Question: I am trying to write a simple test case for a controller, but it doesn't give any error as well doesn't load the test case I have written.
app.js
'''
var myApp = angular.module('myApp',[ 'ui.bootstrap', 'dialogs', 'ui.router','base64','ngtimeago',
'cfp.loadingBar', 'ngStorage', 'ngCookies', 'ngTable','ngRoute',
'angularUtils.directives.dirPagination', 'ngSanitize','ngTagsInput',
'ngIdle','angular.filter','angular-encryption','ngImgCrop']);
'''
loginController.js
'''
myApp.controller("loginController",['$scope','$rootScope','$state','APIServices','$http','$localStorage','cfpLoadingBar','$log','sha256','MFEEDBACK_CONSTANT_MESSAGES',
function($scope, $rootScope, $state, APIServices, $http,$localStorage,cfpLoadingBar,$log,sha256) {
var lc = this;
lc.test = "hello";
}
'''
loginController.specs.js
'''
describe('Controllers', function(){
beforeEach(module('myApp'));
describe('loginController', function(){
var loginController;
beforeEach(inject(function($controller,$rootScope){
var state,mockStorage,APIService,mockHTTP,mockLoadingBar,log,sha256,messages;
var mockScope,mockRootScope = $rootScope.$new();
loginController = $controller('loginController',{
$scope:mockScope,$rootScope:mockRootScope,$state:state,APIServices:APIService,$http:mockHTTP,
$localStorage:mockStorage,cfpLoadingBar:mockLoadingBar,$log:log,sha256:sha256,MFEEDBACK_CONSTANT_MESSAGES:messages
});
}));
it('testCase1val should be working', function(){
expect(loginController.test).toBe('hello');
});
});
});
'''
getting output "Executed 0 of 0 ERROR (0.005 secs / 0 secs)"

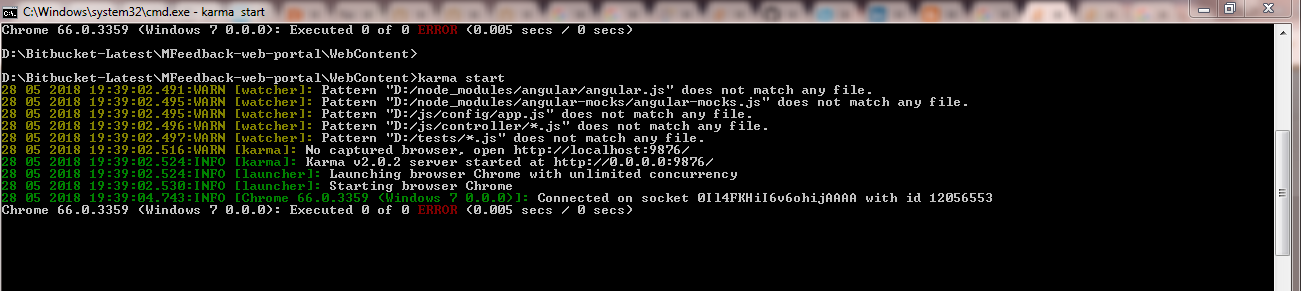
Answer: I haven't added the third party dependencies, which I have in the app.js file.
Most important thing is we need to add all required third party javascript file in 'karma.conf.js'.
Then to add those dependencies in your unit test cases, we need to create mock javascript file and named as "ui.router.js". and make sure that file should contain following code.
'''
'use-strict';
angular.module('ui.router', []);
'''
We need to create mock javascript file for each dependency declare in 'app.js' file and add those files in 'karma.conf.js'. Then load them before loading your app module as follows.
'''
beforeEach(function(){
module('ui.router');
module('ngTagsInput');
.
.
.
module('all your third party depedencies.');
});
beforeEach(module('myApp'));
'''